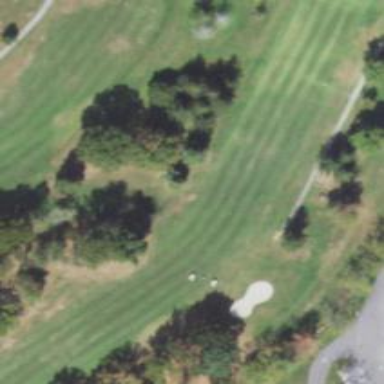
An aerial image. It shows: Grassy area serving as fairway for golf.